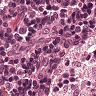
Metastatic tissue present: no